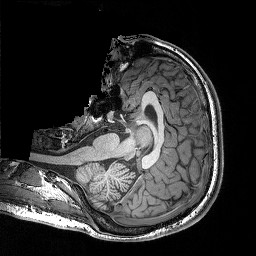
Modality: T1w
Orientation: axial
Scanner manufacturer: siemens
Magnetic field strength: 3 T
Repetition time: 0.02 s
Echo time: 0.005 s